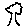
Label: tree